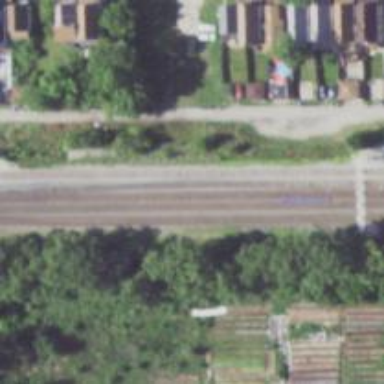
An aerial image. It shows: Railway track.